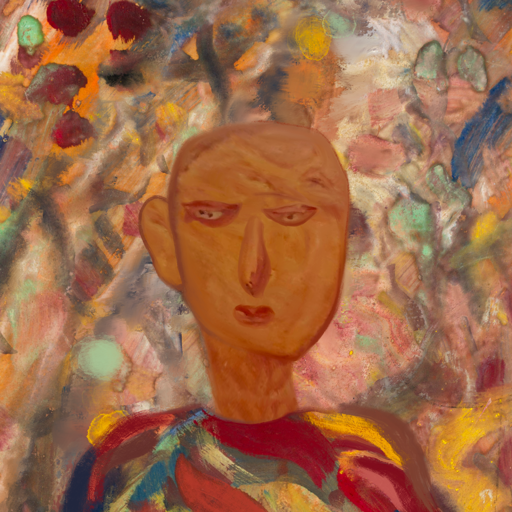
Background: Mother_And_Son_Mother, Head And Neck Front: Pious_Lady, Face Front: Pious_Lady, Bust: Mother_And_Son_Son, Hair Front: Blank, Head Accessory: Blank, Second Necklace: Blank, Necklace: Blank, Baby: Blank